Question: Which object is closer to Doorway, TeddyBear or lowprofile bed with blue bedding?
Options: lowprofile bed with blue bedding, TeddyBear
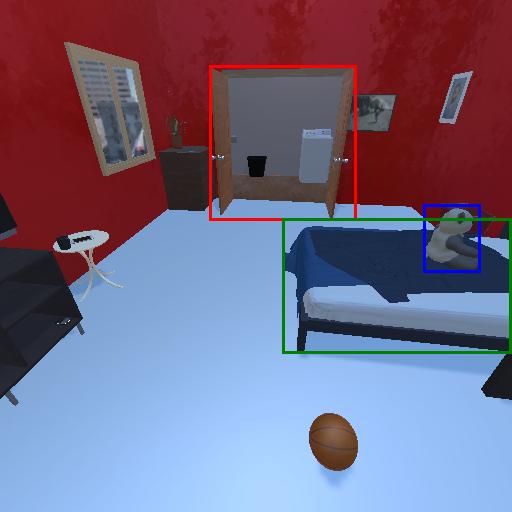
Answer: lowprofile bed with blue bedding